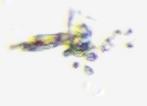
Label: Detritus